Field crop: maize
Growth stage: 1
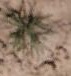
Species: salsola